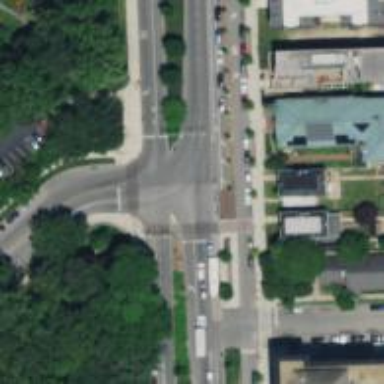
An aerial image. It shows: Traffic island located on footway.